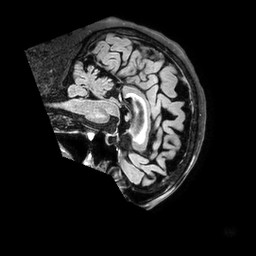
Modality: FLAIR
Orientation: sagittal
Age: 86
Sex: female
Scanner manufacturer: philips
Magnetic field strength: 3 T
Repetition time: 4.8 s
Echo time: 0.2973 s